Question: There is an alignment problem as shown in the below pic:

In the chart, 'Oct 3' point is not on 10/03 as it need to be and it is somewhere between 10/03 and 10/04. It is the case with all the points.
x-axis code is like below:
'''
xAxis: {
type: 'datetime',
minTickInterval: 24 * 3600 * 1000,
dateTimeLabelFormats: { // don't display the dummy year
day: '%m/%d'
},
formatter: function () {
return Highcharts.dateFormat("%m/%d", this.value);
},
gridLineColor: '#197F07'
}
'''
Same issue is reproduced in the <URL>:
open the fiddle in IE to see the problem
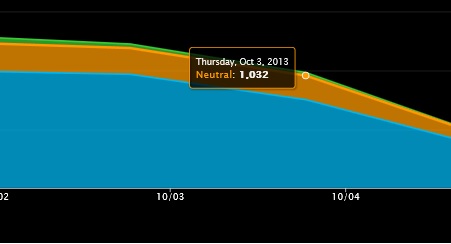
Answer: This issue is because if the UTC date format. new Date('2013-10-03T00:00:00').getTime() returns different valuess in IE and Chrome. I suggest you to use timestamps instead of using the UTC format.
personally I prefer timestamp over UTC date format when it comes to datetime axis. with timestamp i think it would be easy to play around with date and functions on it.
'''
data: [
[1382680330000, 129.9],
[1382593930000, 71.5],
[1382536090000, 106.4]
]
'''
<URL> is a little demo,
please note that highcharts accepts timestamp in milliseconds
hope this will be useful to you